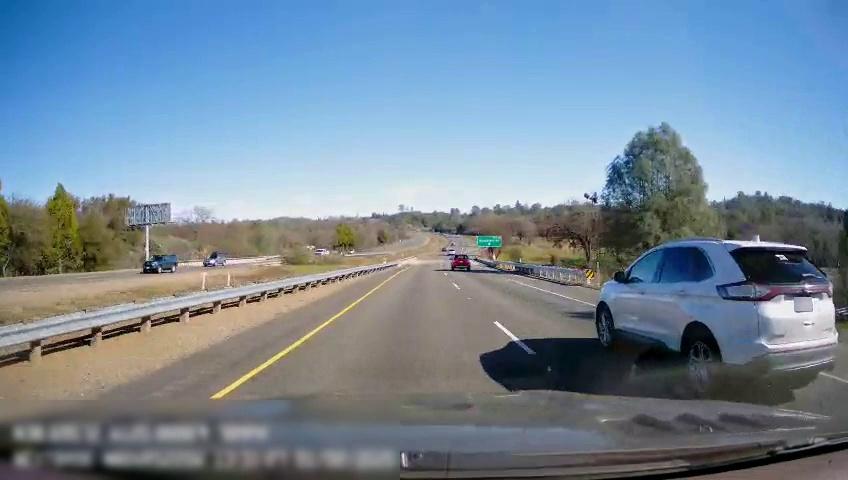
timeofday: Day
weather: Sunny
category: Drivable Space
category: Drivable Space
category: Vehicles | SUV
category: Vehicles | Car
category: Vehicles | Truck
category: Vehicles | Car
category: Vehicles | SUV
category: Vehicles | SUV
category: Lanes | Current Lane
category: Lanes | Current Lane
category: Lanes | Alternate Lane
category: Traffic | Signs
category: Traffic | Signs